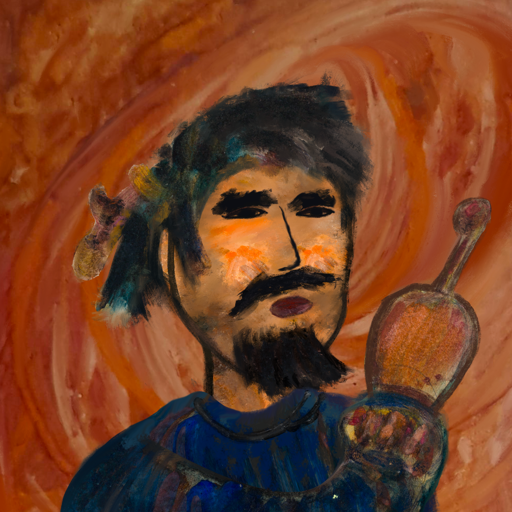
Background: Pious_Lady, Head And Neck Side: Gypsy_Queen, Face Side: Mosgoul, Bust: Pipe, Hair Side: Pipe, Head Accessory: Blank, Second Necklace: Blank, Necklace: Orphan, Baby: Blank